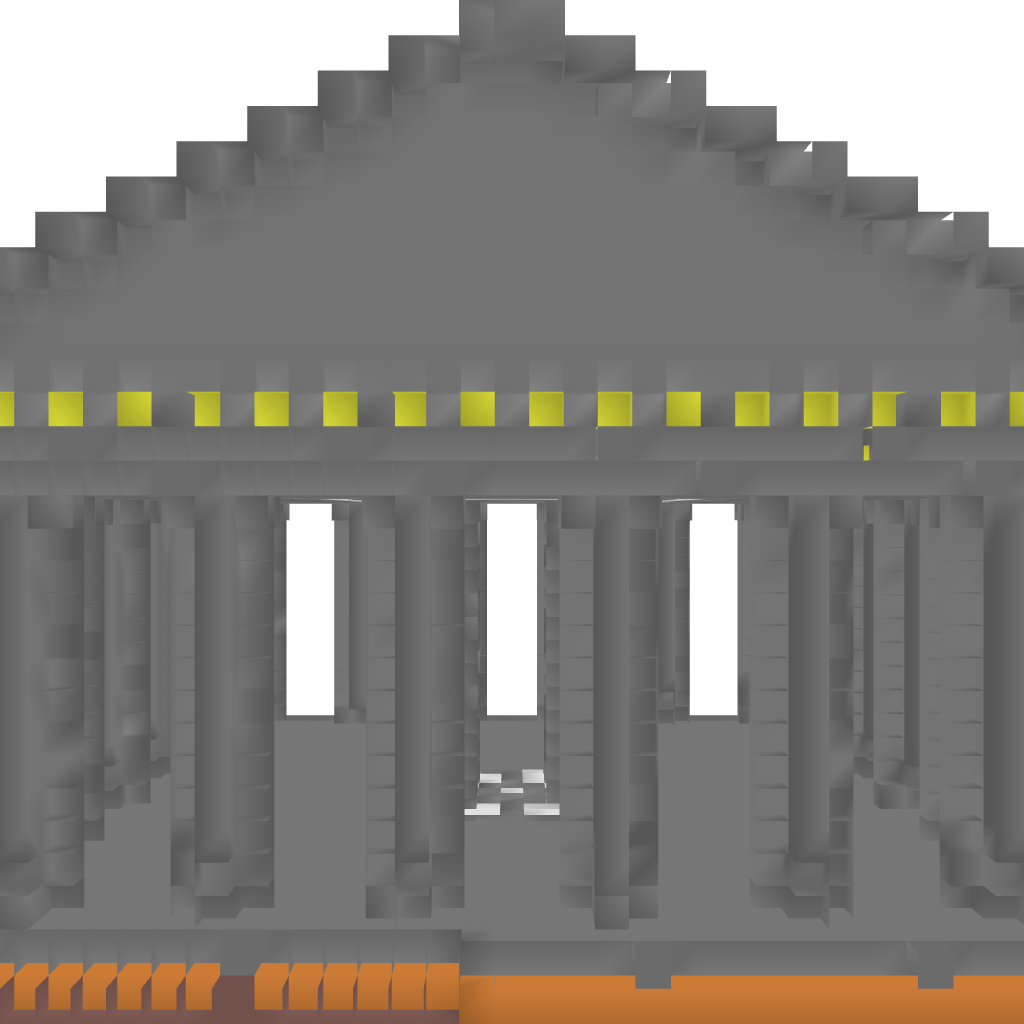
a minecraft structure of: Tempel-Zeus high quality